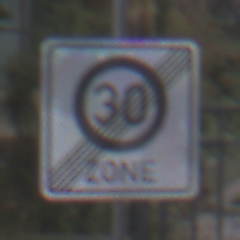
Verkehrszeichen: EndeZone30
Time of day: Midday
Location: Outdoor (Urban)
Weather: Overcast
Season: NotSpecified
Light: Natural